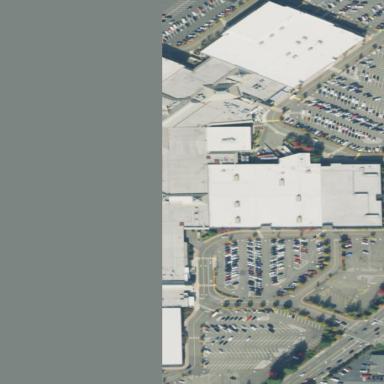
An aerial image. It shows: Mall building.